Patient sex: M
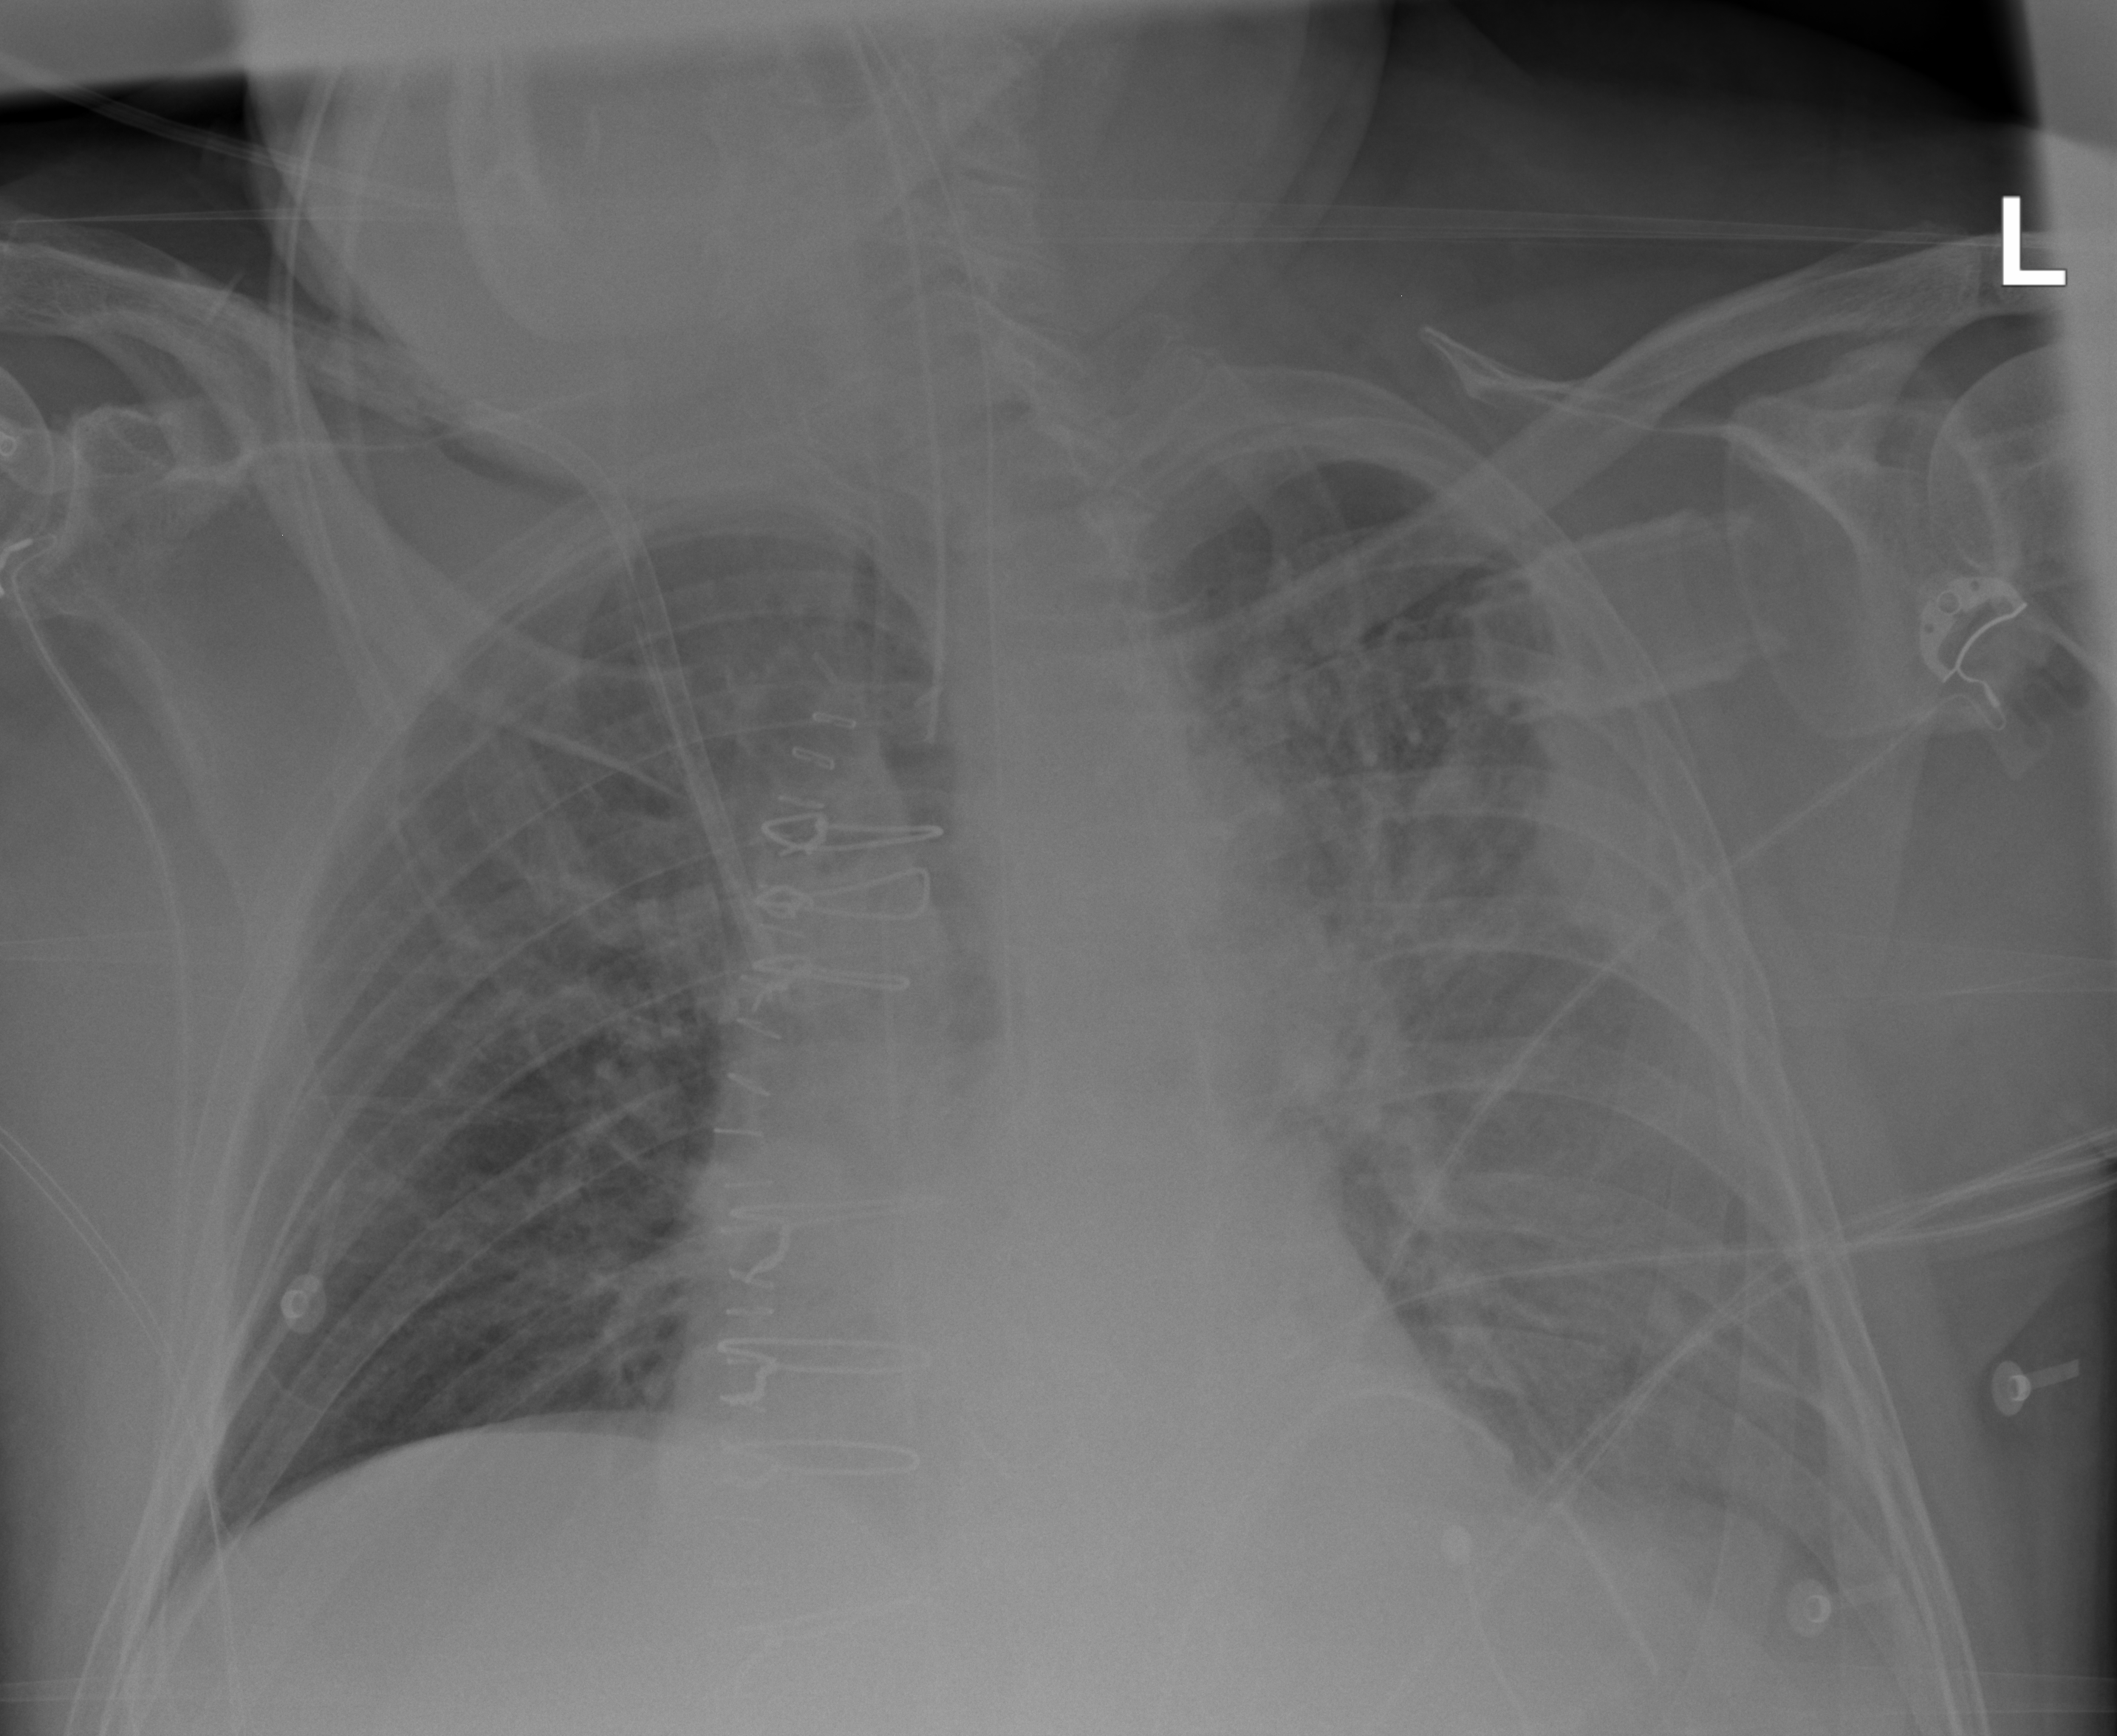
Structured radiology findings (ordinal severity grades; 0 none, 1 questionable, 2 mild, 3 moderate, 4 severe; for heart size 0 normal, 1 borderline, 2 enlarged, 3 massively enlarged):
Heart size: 1
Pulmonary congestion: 2
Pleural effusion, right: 0
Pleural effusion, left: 2
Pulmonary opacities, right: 2
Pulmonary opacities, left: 2
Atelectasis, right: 0
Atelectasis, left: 2